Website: home-depot
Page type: customer-info-address
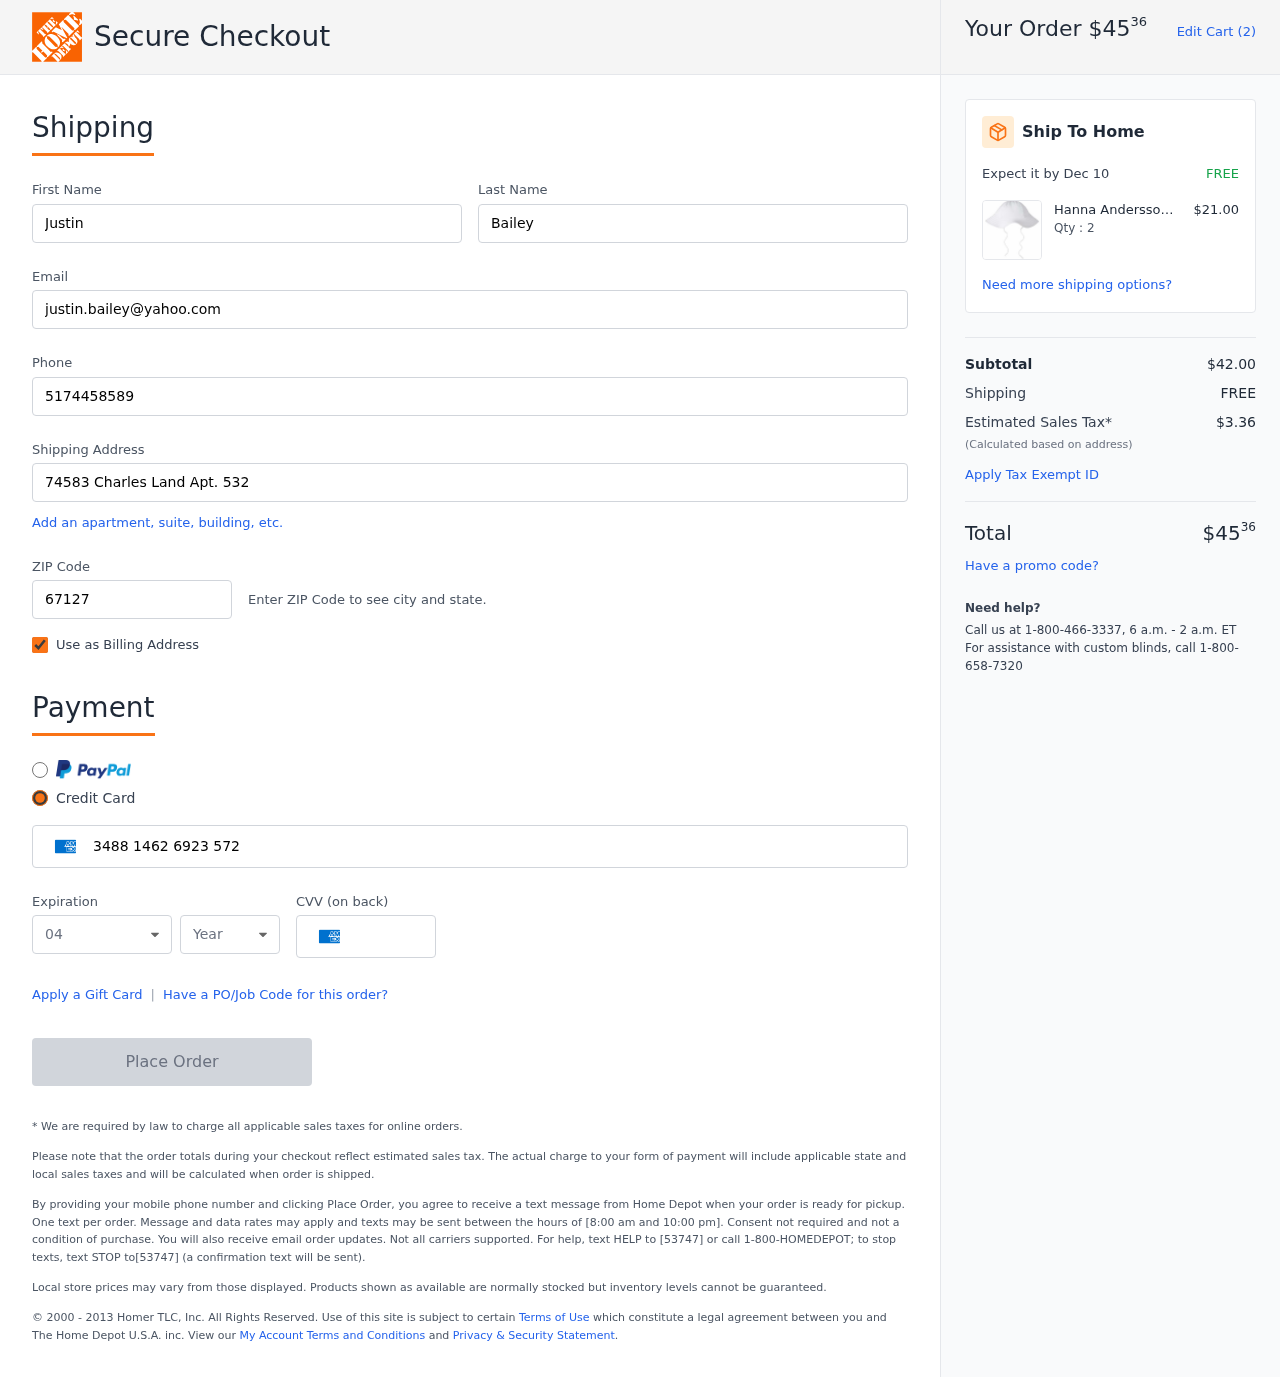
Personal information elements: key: PII_CARD_CVV
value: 2923
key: PII_CARD_EXPIRY_MONTH
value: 04
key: PII_CARD_EXPIRY_YEAR
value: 29
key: PII_CARD_NUMBER
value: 3488 1462 6923 572
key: PII_EMAIL
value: justin.bailey@yahoo.com
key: PII_FIRSTNAME
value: Justin
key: PII_LASTNAME
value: Bailey
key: PII_PHONE
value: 5174458589
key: PII_POSTCODE
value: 67127
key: PII_STREET
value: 74583 Charles Land Apt. 532
Product elements: key: PRODUCT1_BRAND
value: Hanna Andersson
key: PRODUCT1_NAME
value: Moon and Back by Hanna Andersson Infant and Toddler Sun Hat White 1-3 Years
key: PRODUCT1_NAME
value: Moon and Back by Han...
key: PRODUCT1_PRICE
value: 21
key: PRODUCT1_QUANTITY
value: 2
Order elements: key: ORDER_TOTAL
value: $4536
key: ORDER_NUM_ITEMS
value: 2
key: ORDER_DELIVERY_DATE
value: Dec 10
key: ORDER_SUBTOTAL
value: $42.00
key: ORDER_SHIPPING_COST
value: FREE
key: ORDER_TAX
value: $3.36